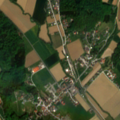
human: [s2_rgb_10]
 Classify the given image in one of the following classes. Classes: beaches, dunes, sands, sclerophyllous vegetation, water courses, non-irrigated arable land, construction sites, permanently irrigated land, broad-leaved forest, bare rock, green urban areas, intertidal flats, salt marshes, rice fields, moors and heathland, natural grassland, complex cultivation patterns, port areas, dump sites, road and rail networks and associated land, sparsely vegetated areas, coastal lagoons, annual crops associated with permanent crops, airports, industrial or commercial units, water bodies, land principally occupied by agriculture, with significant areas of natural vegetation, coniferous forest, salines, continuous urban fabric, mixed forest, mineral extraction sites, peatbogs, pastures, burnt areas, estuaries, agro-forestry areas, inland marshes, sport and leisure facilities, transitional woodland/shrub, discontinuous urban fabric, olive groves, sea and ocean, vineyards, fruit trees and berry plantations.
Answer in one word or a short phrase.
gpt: discontinuous urban fabric, non-irrigated arable land, complex cultivation patterns, land principally occupied by agriculture, with significant areas of natural vegetation, broad-leaved forest